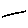
Label: line